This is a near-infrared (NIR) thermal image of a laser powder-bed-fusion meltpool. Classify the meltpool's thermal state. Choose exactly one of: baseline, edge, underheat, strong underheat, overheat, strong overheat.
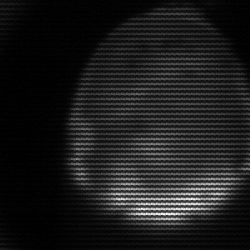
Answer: edge